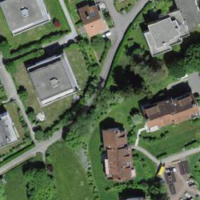
EUNIS habitat code: 55
Species observed at this site:
Veronica montana